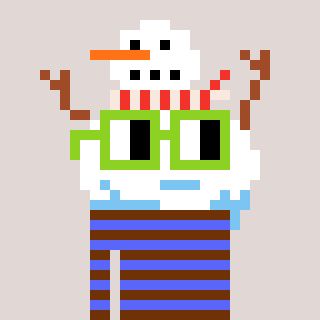
a pixel art character with square light green glasses, a snowman-shaped head and a purple-colored body on a warm background